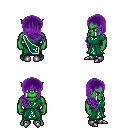
a pixel art fantasy rpg character, male body template, orc, green skin, sash dress, teal pants, purple right-swept hairstyle, metal boots, four views (front, back, left, right), 2x2 character sprite sheet, small pixel art, hard edges, no anti-aliasing